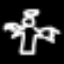
Label: angel